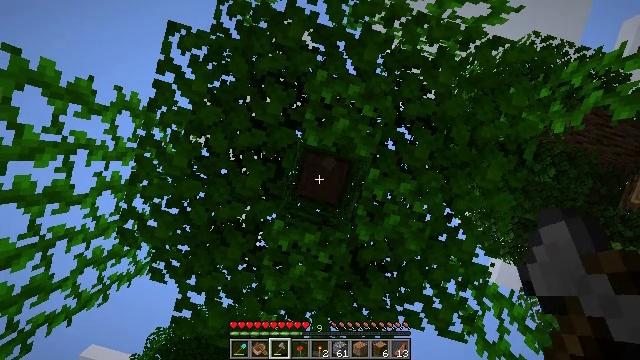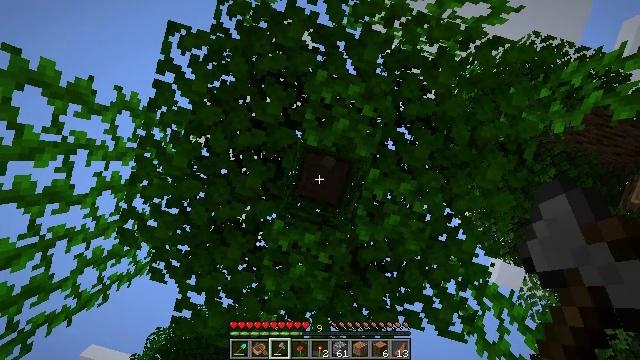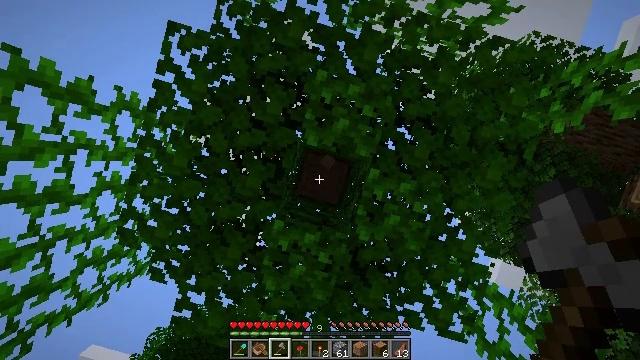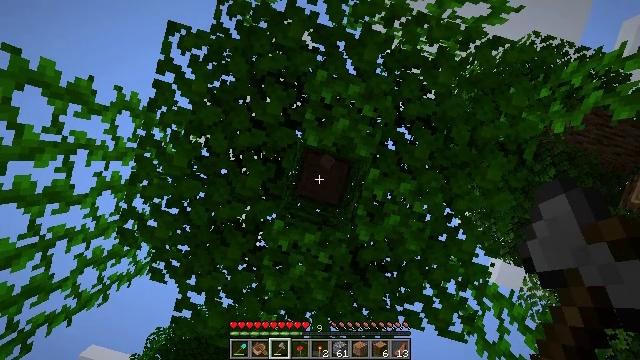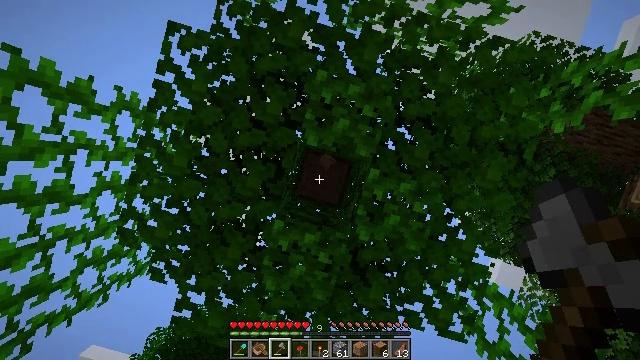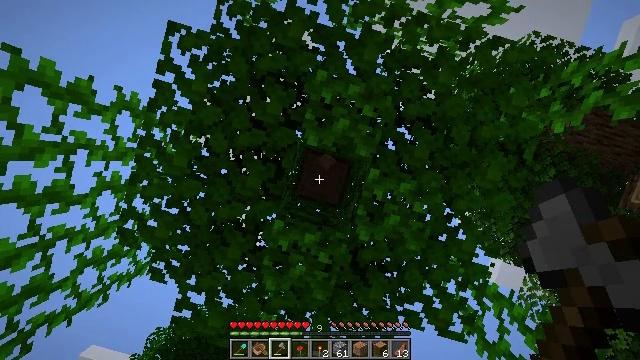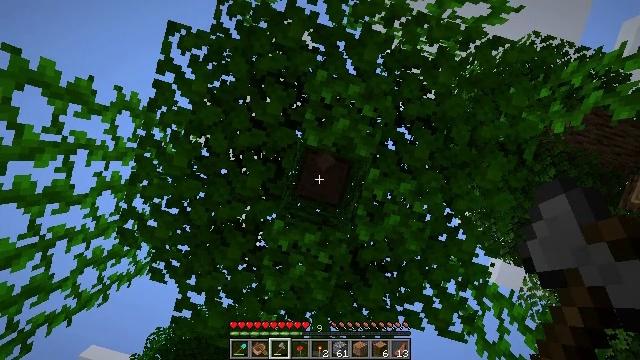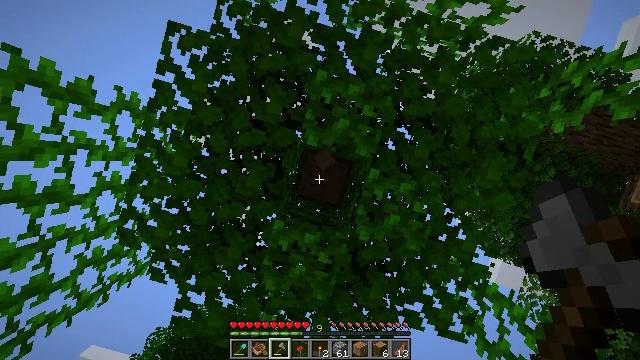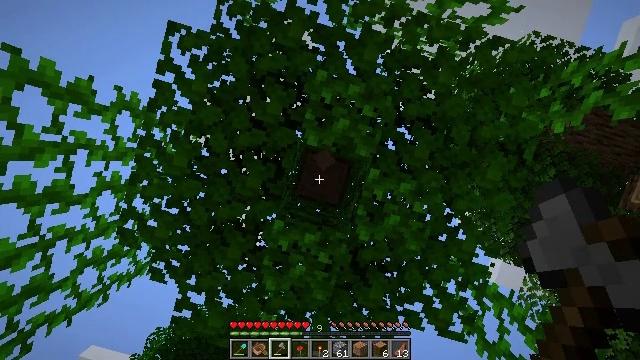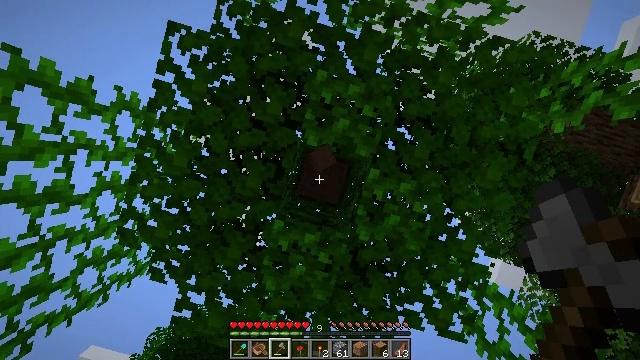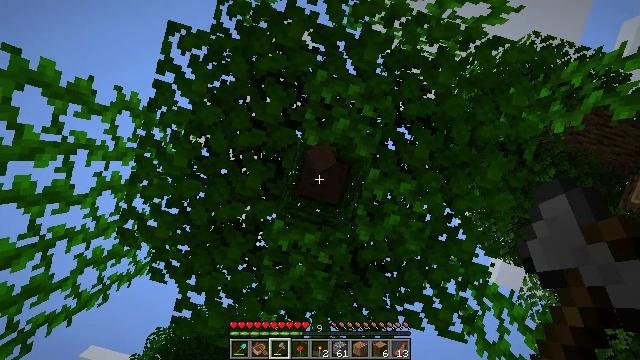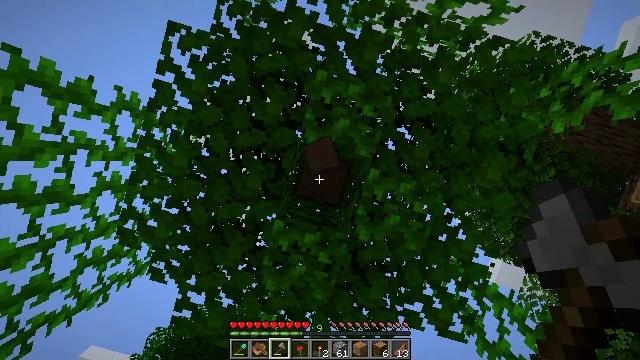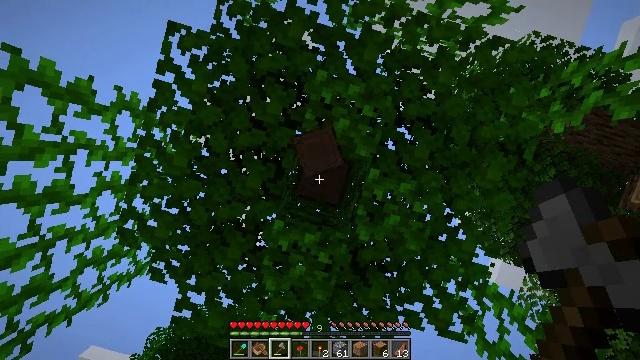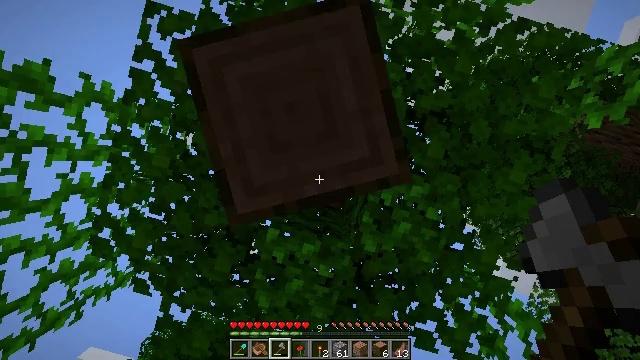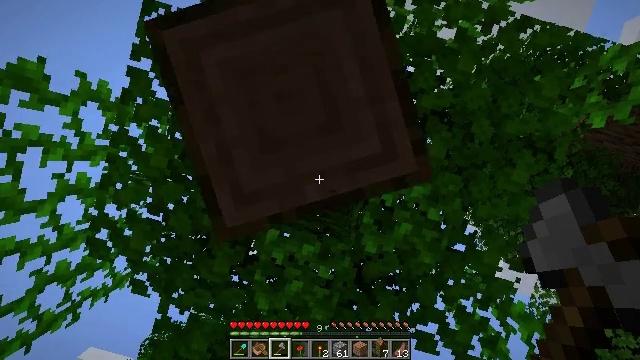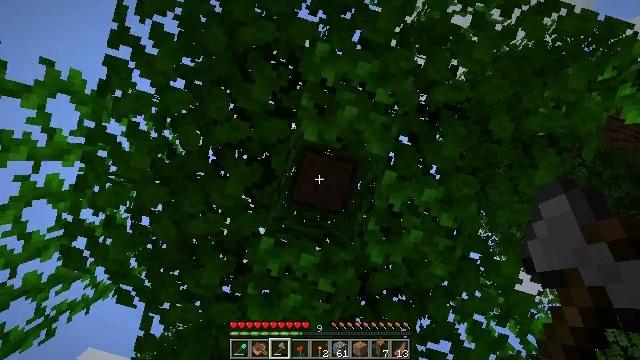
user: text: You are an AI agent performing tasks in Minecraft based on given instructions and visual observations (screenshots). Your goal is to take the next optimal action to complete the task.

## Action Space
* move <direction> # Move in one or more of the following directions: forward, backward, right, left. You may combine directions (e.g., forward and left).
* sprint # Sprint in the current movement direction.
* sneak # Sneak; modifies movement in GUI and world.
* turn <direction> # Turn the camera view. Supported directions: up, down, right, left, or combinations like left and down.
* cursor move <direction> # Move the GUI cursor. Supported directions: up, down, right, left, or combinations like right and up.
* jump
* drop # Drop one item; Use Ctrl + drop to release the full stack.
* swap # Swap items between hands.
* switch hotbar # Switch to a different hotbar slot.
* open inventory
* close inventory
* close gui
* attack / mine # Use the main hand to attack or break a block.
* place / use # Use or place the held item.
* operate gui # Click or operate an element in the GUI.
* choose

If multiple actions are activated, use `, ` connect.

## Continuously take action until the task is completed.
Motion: motion action
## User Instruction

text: Chop down a jungle log from the jungle tree.
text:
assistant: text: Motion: attack / mine
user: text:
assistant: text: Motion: attack / mine
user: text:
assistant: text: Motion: attack / mine
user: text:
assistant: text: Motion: attack / mine
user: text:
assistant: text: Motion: attack / mine
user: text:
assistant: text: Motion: attack / mine
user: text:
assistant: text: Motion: attack / mine
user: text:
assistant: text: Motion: attack / mine
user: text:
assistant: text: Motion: attack / mine
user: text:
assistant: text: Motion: attack / mine
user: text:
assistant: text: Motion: attack / mine
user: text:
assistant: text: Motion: attack / mine
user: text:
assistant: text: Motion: attack / mine, jump
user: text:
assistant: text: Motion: attack / mine, jump
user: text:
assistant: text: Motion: attack / mine, jump
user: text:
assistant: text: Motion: attack / mine, jump
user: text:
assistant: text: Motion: attack / mine, jump
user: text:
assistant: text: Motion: attack / mine, jump
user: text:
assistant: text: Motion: attack / mine, jump
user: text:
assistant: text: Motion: attack / mine, jump
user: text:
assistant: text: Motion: attack / mine, jump
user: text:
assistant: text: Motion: attack / mine, jump
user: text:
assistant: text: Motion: attack / mine, jump
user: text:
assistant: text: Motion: attack / mine, jump
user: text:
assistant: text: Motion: attack / mine, jump
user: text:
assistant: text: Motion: attack / mine, jump
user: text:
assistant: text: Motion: attack / mine, jump
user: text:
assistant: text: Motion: attack / mine, jump
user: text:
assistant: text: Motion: attack / mine, jump
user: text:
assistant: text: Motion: attack / mine, jump